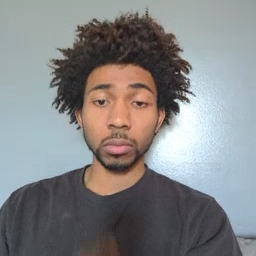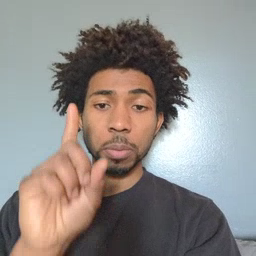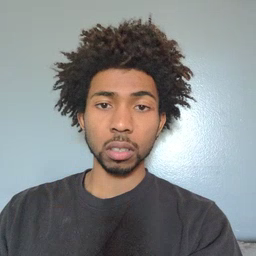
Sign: up